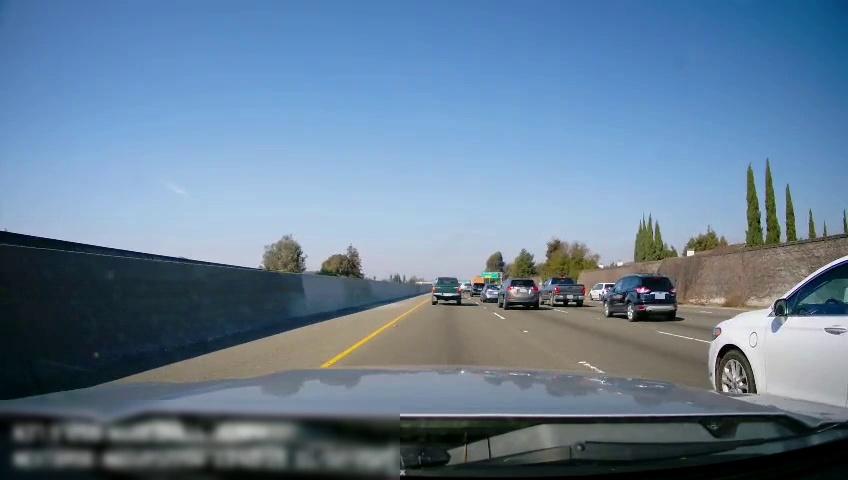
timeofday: Day
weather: Sunny
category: Drivable Space
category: Vehicles | Truck
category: Vehicles | Van
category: Vehicles | Truck
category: Vehicles | SUV
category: Vehicles | Car
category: Vehicles | SUV
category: Vehicles | Car
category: Vehicles | SUV
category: Lanes | Alternate Lane
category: Lanes | Alternate Lane
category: Lanes | Alternate Lane
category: Lanes | Current Lane
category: Lanes | Current Lane
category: Traffic | Signs